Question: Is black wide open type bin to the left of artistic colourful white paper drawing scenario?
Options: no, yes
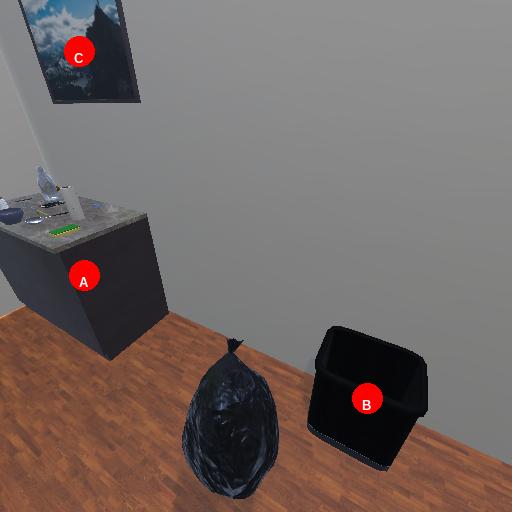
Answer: no